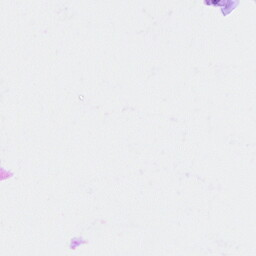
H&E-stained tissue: Breast